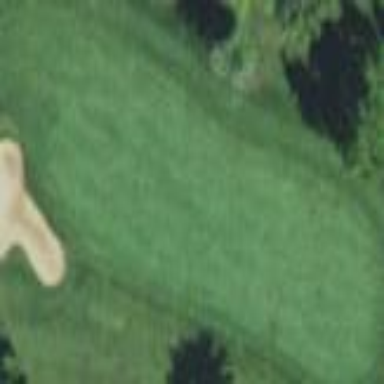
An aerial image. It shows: Golf fairway in the image.